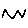
Label: zigzag